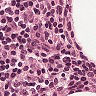
Metastatic tissue present: no